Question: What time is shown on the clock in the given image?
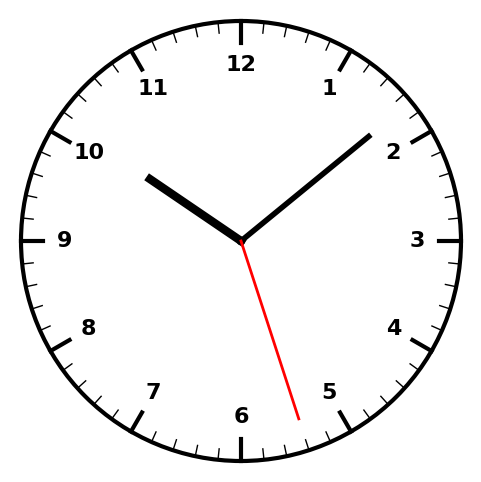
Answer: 10:08:27